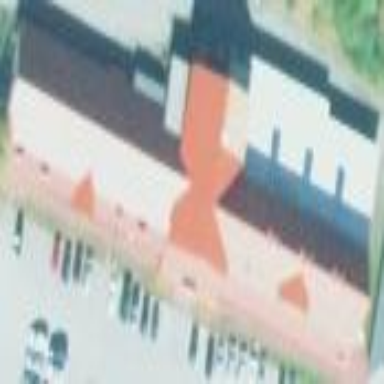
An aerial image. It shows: Retail building.